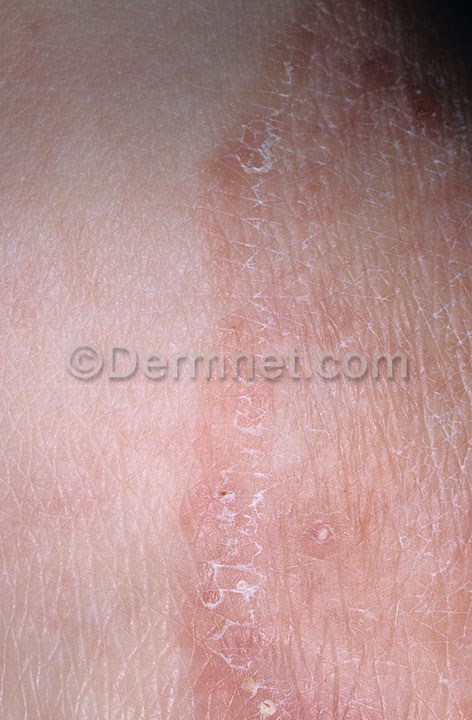
Disease: Tinea Ringworm Candidiasis and other Fungal Infections